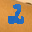
Label: 2